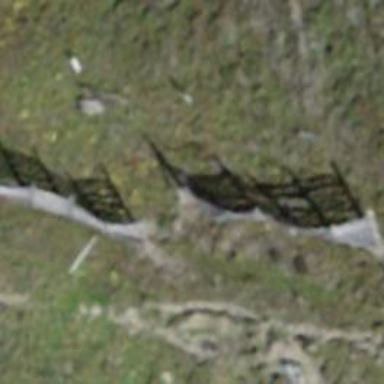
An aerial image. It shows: Avalanche protection barrier.